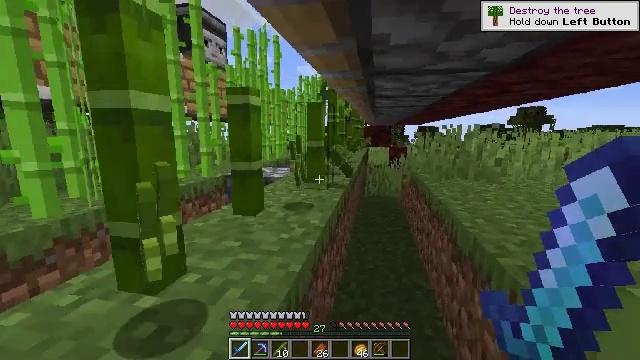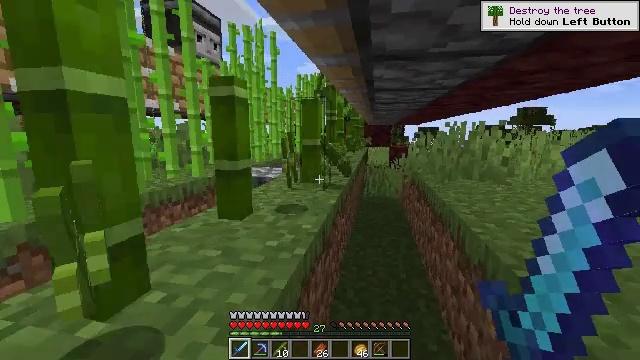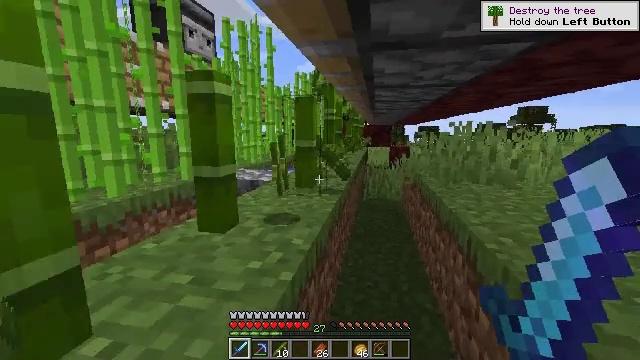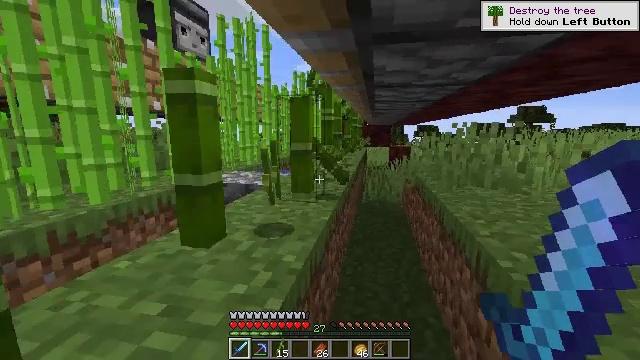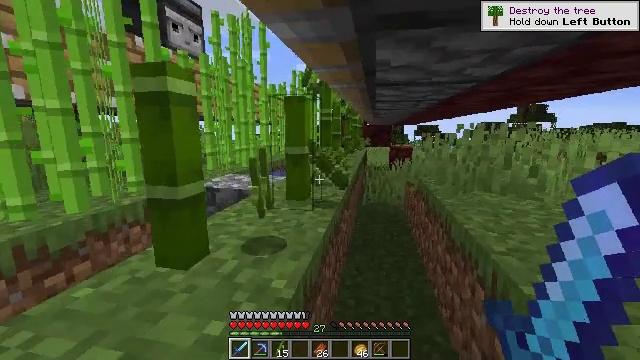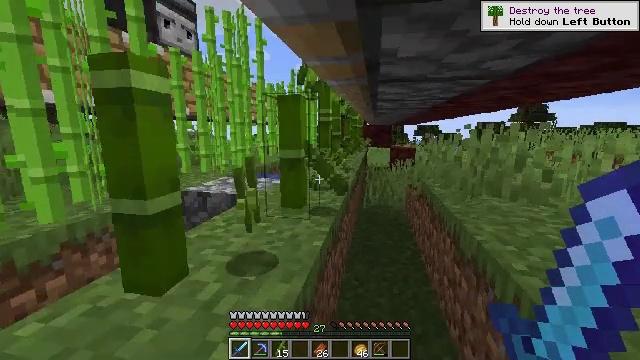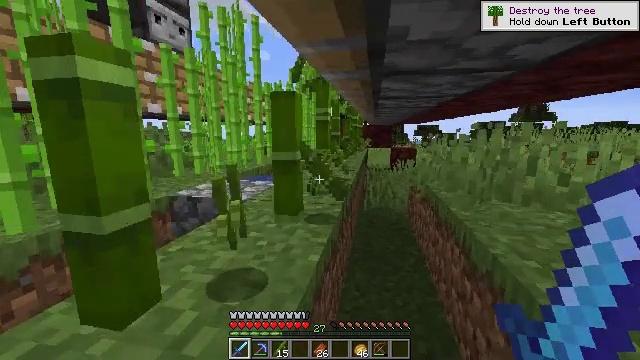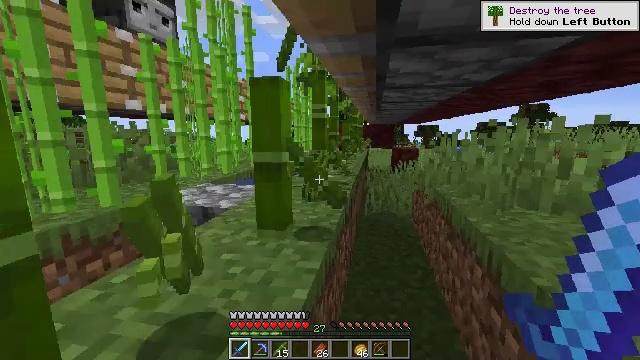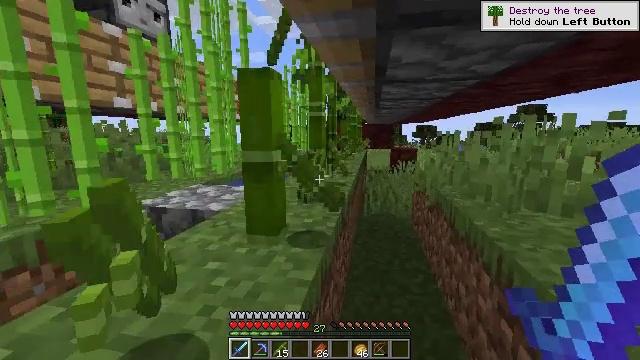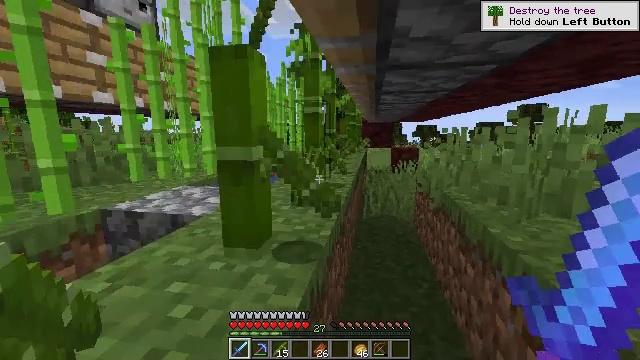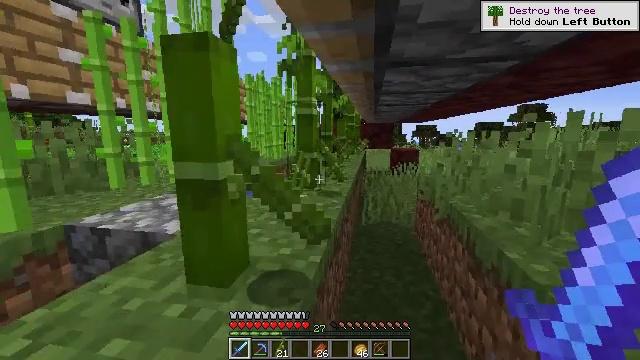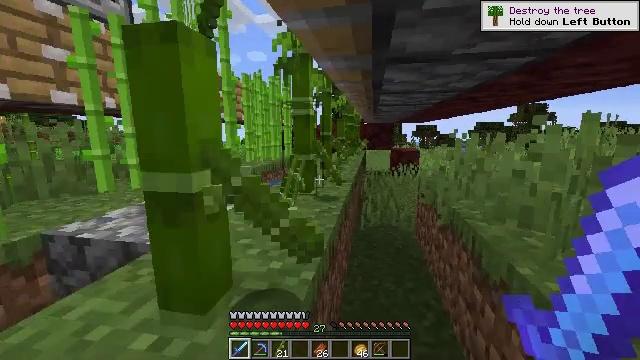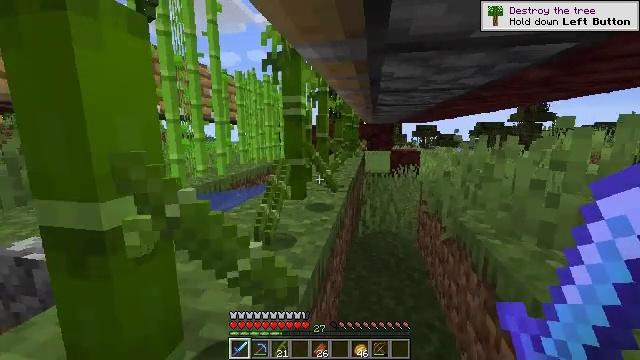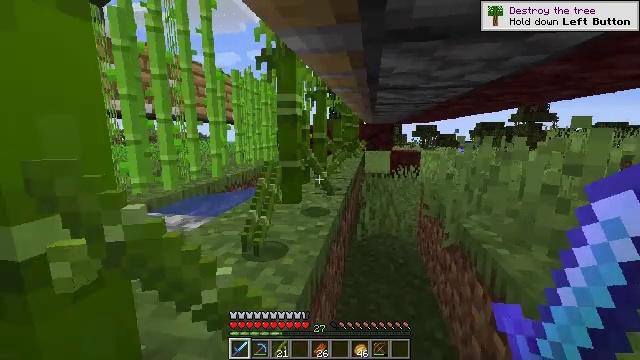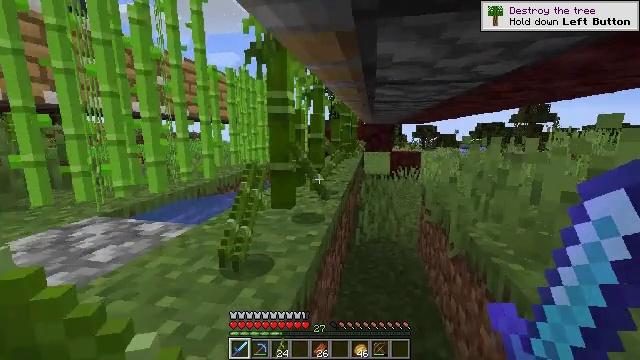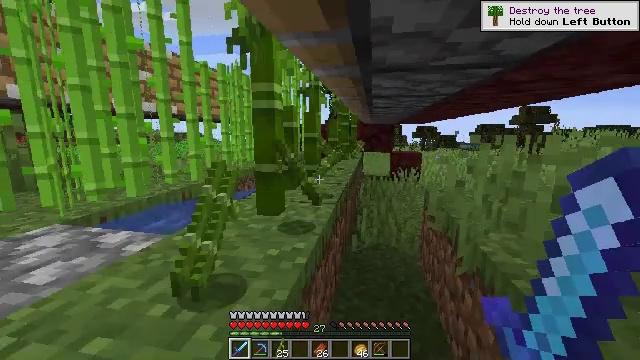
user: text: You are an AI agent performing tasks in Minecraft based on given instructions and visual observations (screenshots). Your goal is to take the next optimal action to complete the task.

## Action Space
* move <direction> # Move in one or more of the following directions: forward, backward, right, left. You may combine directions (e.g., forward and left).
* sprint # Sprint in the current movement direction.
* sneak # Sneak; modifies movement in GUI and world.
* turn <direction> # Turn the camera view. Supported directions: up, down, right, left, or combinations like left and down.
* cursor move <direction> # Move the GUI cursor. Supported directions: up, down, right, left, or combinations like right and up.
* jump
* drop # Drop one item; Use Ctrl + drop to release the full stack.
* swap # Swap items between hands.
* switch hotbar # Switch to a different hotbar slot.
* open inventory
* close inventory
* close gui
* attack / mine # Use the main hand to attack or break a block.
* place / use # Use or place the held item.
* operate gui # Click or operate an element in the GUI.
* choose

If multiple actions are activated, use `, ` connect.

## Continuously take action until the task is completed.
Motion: motion action
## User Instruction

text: Break the sugar cane.
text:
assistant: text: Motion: move forward
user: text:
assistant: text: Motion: move forward
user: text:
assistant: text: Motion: move forward
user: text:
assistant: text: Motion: move forward
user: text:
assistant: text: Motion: move forward
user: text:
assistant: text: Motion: move forward
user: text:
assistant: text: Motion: move forward
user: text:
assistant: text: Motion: move forward
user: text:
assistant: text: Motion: move forward
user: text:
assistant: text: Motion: move forward
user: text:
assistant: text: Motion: move forward
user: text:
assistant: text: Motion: move forward
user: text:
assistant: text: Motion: move forward
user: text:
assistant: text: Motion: move forward
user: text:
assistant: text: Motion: move forward
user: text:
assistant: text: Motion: move forward
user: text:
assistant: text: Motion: move forward
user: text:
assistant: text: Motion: move forward
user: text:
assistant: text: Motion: move forward
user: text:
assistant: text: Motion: move forward
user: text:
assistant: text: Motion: move forward
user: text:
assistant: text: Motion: move forward
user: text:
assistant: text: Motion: move forward
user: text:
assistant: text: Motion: move forward
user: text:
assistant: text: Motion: move forward
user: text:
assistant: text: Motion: move forward
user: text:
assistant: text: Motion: move forward
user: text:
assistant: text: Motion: move forward
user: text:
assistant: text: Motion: move forward
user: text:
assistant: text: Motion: move forward